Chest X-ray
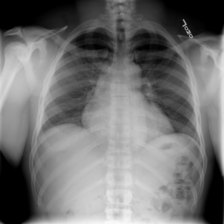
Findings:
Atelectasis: negative
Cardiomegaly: negative
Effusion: negative
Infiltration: positive
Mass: negative
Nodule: negative
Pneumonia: negative
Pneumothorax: negative
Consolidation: negative
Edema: negative
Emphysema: negative
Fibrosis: negative
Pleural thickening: negative
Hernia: negative